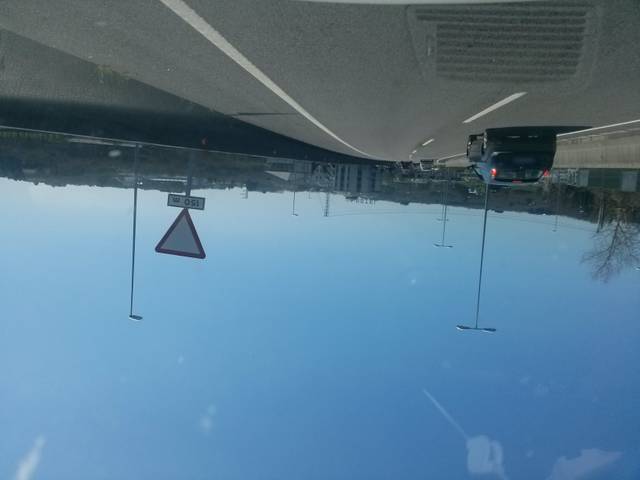
Region: Spain
Coordinates: 42.978, -7.521